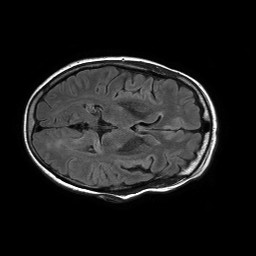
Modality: FLAIR
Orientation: axial
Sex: female
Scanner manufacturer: philips
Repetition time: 11 s
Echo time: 0.125 s